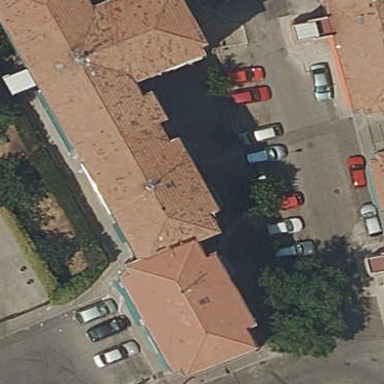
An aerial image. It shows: Residential building.